Interaction volume radius: 5 \u00c5
Interaction volume height: 15 \u00c5
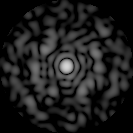
Disorder parameter: 0.8131